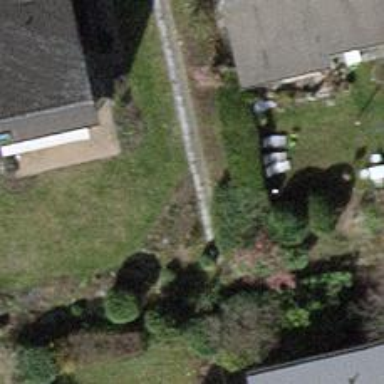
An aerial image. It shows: Hedge acting as barrier.